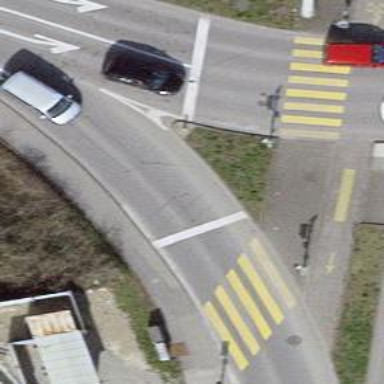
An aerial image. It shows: Road with traffic signals.